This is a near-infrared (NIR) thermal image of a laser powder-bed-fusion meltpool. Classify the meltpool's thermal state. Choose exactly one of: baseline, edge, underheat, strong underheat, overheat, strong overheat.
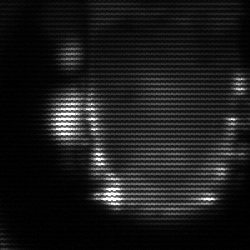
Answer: baseline